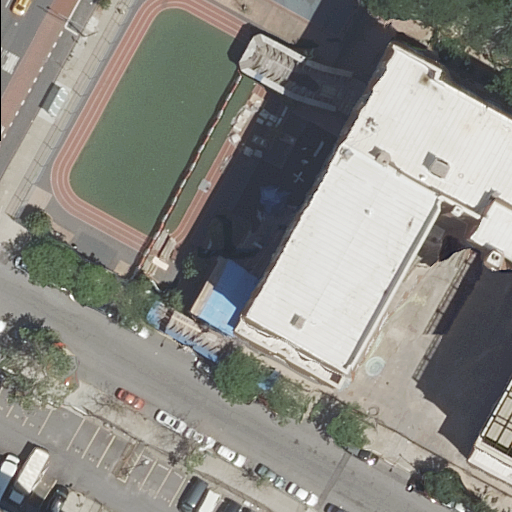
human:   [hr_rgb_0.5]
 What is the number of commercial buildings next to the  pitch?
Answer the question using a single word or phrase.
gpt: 0

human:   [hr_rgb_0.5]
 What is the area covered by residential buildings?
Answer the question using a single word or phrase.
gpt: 0m2

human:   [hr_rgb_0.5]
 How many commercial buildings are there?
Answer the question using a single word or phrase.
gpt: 0

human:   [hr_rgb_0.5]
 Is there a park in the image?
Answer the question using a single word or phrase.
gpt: yes

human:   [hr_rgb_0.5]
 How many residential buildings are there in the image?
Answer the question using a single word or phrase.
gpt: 0

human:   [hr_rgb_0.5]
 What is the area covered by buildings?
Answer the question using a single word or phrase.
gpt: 1865m2

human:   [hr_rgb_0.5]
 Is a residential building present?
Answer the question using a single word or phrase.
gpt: no

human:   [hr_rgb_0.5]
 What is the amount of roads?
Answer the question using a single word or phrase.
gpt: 7

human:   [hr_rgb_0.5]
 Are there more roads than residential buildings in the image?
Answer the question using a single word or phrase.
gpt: yes

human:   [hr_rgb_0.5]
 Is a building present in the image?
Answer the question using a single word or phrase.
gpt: yes

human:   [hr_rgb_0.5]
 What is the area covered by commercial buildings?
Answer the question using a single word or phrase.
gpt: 0m2

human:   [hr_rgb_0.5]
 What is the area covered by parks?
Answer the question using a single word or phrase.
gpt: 863m2

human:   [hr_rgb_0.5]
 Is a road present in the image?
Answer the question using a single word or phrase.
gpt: yes

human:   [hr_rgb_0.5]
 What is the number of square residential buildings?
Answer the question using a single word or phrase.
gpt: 0

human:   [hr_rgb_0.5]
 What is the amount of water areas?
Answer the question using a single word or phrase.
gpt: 0

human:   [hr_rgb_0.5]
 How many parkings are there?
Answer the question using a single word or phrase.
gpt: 1

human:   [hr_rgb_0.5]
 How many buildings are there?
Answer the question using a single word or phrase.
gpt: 1

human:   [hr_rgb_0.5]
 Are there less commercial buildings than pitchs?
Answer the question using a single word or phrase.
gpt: yes

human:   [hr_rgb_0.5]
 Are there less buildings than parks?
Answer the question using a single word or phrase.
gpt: no

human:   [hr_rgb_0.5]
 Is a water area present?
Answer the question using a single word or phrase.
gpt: no

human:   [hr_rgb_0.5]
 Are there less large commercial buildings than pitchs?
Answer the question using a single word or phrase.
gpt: yes

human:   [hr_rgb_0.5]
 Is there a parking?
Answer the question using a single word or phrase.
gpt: yes

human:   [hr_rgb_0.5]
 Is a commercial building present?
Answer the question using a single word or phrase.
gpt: no

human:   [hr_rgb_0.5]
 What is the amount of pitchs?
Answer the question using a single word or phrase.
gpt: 1

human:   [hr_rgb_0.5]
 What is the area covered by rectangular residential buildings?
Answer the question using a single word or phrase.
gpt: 0m2

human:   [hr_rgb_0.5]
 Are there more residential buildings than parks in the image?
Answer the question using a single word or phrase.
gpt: no

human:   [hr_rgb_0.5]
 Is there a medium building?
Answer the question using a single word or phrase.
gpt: no

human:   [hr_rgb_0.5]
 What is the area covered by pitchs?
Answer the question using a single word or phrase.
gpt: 218m2

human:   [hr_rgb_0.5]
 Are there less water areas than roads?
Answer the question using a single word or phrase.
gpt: yes

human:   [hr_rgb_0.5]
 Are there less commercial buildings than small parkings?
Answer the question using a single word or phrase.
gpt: no

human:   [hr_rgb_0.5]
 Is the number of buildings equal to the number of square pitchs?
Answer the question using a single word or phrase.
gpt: no

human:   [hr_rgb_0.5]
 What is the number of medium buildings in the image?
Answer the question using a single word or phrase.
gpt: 0

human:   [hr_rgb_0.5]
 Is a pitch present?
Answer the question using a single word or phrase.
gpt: yes

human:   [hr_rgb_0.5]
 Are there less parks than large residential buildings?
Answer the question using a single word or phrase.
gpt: no

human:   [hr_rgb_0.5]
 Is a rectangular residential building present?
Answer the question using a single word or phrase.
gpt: no

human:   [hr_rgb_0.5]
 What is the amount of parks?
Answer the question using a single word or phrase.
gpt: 1

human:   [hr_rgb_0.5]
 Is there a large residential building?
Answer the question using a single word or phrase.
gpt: no

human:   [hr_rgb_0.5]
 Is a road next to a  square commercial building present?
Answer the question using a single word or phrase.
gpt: no

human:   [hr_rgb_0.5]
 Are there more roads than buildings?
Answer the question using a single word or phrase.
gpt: yes

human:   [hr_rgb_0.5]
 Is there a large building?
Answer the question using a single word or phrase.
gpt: yes

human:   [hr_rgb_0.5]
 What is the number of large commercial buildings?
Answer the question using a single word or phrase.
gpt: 0

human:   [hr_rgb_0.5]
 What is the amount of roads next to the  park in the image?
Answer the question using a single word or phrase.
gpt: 7

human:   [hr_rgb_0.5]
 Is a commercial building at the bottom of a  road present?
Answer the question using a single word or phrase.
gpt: no

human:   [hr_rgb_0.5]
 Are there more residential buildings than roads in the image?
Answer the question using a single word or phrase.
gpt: no

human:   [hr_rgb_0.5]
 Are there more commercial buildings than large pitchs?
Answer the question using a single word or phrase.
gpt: no

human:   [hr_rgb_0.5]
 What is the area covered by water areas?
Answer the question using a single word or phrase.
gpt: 0m2

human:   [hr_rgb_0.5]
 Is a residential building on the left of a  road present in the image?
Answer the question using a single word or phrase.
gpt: no

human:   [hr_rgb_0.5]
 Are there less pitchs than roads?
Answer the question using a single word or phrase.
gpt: yes

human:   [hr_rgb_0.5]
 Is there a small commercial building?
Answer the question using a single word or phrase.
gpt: no

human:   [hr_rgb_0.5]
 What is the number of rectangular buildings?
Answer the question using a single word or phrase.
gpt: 0

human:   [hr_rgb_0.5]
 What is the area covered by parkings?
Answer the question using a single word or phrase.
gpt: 814m2

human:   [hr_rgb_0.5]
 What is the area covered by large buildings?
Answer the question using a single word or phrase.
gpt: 1865m2

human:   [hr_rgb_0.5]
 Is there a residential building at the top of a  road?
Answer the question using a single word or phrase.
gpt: no

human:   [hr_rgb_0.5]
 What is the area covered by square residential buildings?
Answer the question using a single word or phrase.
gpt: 0m2

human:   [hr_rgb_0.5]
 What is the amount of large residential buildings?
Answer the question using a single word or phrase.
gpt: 0

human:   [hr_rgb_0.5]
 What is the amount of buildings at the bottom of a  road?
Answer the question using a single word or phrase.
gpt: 1

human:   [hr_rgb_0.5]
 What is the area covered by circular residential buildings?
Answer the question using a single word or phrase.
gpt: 0m2

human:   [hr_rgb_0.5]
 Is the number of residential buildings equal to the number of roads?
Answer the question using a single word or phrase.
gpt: no

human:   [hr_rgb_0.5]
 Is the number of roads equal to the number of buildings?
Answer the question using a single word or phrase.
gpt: no

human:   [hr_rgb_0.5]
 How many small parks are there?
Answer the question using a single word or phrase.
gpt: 0

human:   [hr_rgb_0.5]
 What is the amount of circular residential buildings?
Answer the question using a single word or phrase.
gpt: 0

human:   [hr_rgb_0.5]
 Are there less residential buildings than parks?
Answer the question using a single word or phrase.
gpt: yes

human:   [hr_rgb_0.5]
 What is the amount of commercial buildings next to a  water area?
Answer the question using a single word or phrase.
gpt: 0

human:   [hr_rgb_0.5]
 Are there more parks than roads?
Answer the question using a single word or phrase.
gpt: no